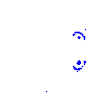
Particle: electron